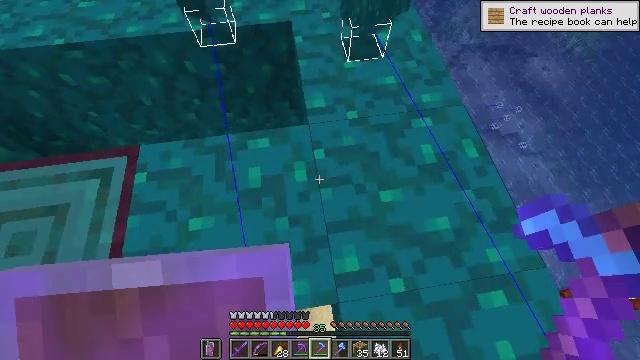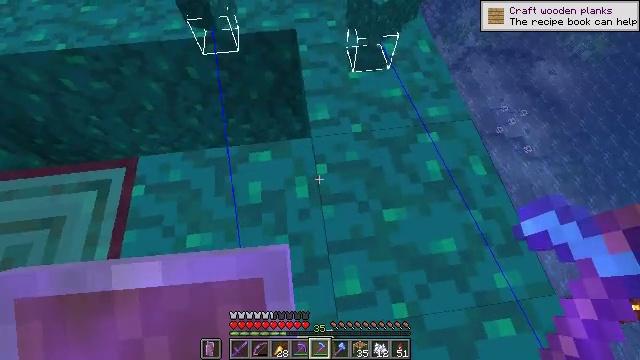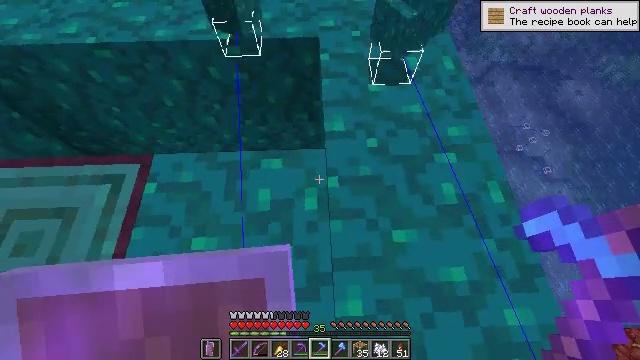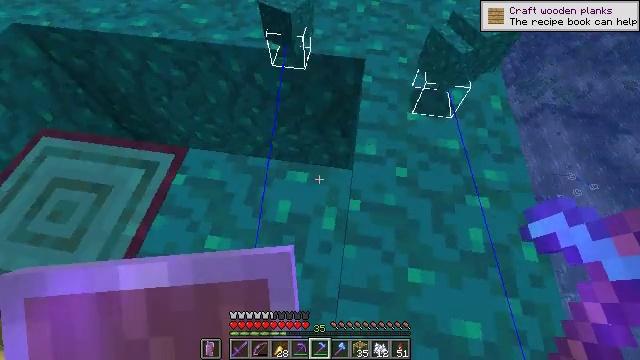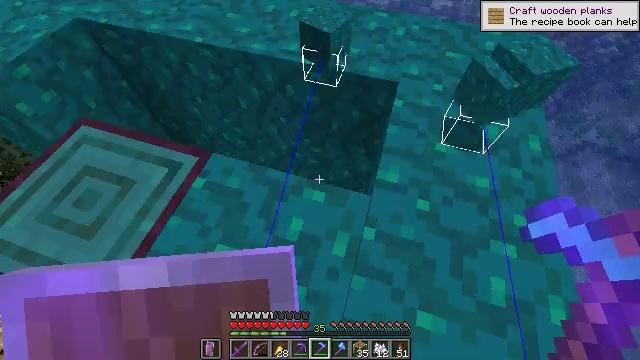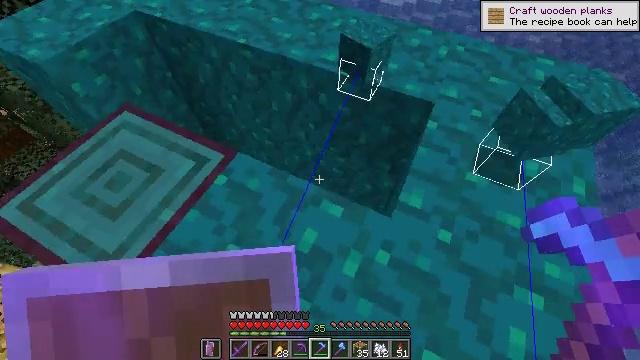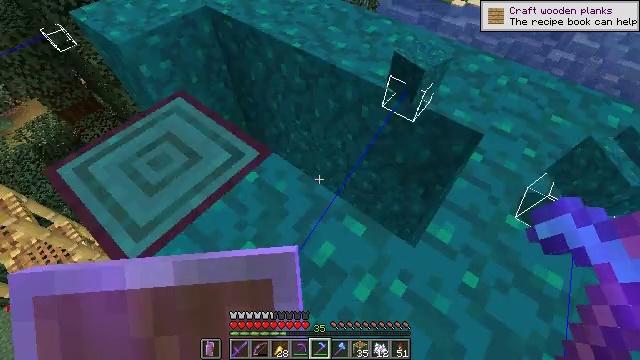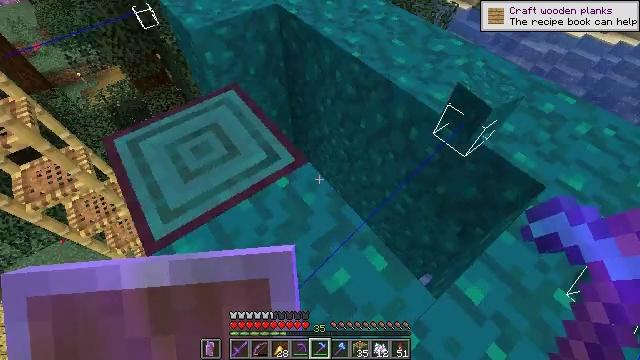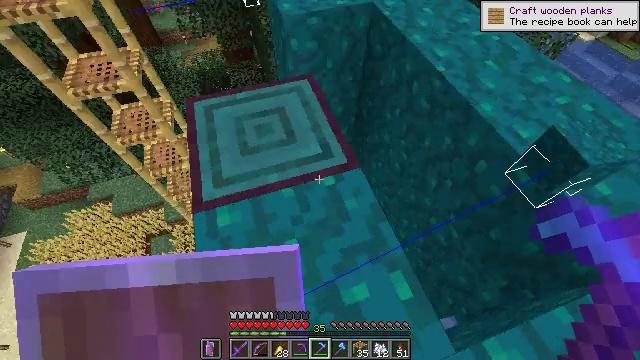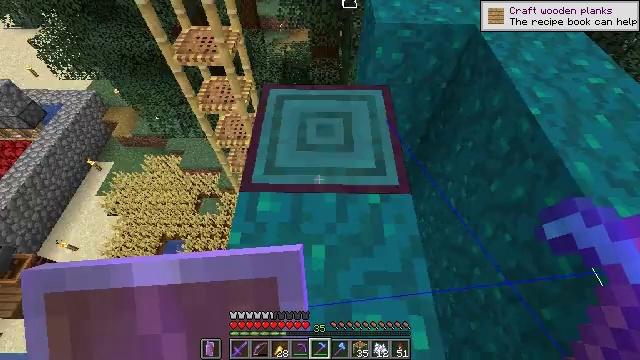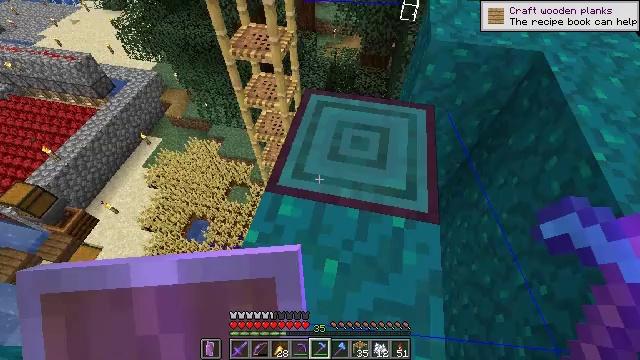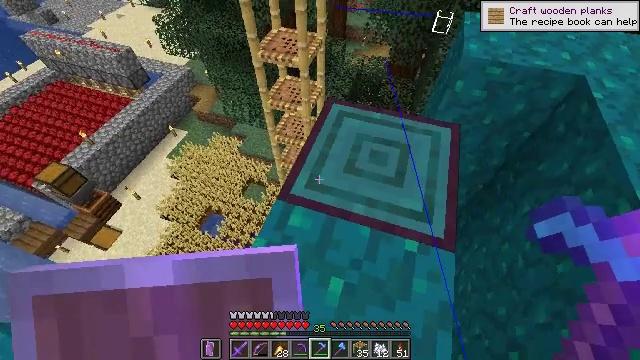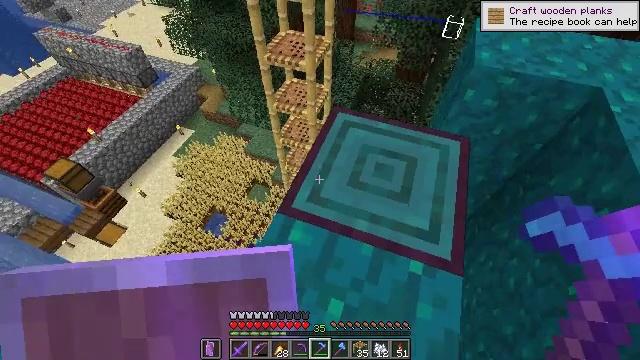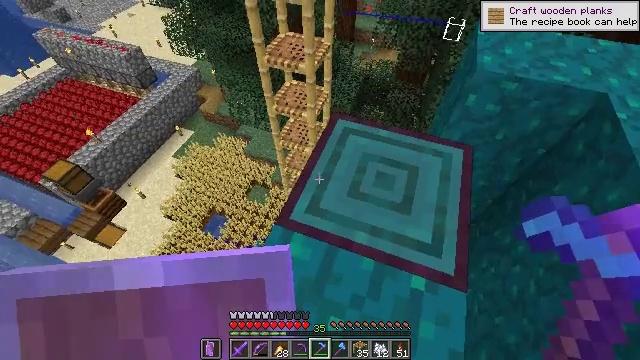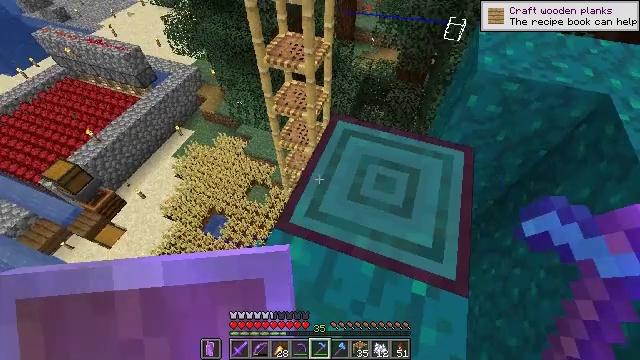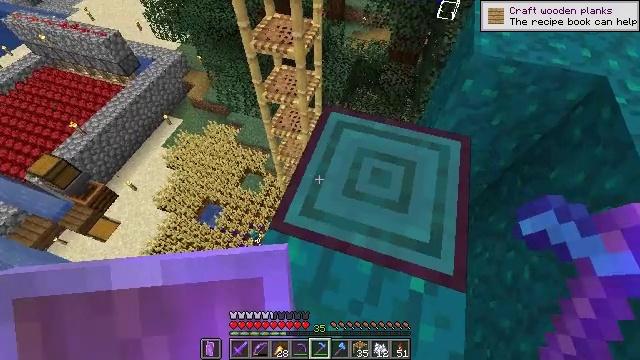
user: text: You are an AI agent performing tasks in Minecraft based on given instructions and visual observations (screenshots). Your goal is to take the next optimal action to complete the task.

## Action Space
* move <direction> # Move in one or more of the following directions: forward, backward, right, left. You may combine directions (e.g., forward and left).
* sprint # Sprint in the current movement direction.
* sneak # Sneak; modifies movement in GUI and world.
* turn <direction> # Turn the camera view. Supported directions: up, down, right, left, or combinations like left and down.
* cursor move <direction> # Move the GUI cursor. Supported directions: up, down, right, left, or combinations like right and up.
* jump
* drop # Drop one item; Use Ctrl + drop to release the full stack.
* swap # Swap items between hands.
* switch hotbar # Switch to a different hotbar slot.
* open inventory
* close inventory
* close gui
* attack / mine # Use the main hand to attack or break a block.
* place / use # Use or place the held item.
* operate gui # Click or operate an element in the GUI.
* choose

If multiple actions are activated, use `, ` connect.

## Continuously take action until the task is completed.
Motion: motion action
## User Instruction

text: Gather warped wart block from the Nether.
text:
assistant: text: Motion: move forward, sneak, turn left
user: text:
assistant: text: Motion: move forward, sneak, turn left
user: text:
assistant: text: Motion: move forward, sneak, turn left and up
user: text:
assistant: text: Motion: move forward, sneak, turn left and up
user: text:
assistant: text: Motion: move forward, sneak, turn left and up
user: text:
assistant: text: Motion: move forward, sneak, turn left and up
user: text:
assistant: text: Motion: move forward, sneak, turn left
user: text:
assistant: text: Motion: move forward, sneak, turn left
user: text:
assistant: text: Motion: move forward, sneak, turn left
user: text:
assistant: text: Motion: move forward, sneak, turn left
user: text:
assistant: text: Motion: move forward, sneak, turn left
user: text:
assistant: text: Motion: move forward, sneak, turn left
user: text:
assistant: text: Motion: move forward, sneak
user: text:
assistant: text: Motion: move forward, sneak
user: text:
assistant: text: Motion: move forward, sneak, turn right and down
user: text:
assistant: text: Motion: move forward, sneak, turn right
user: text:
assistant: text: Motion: move forward, sneak, turn right and down
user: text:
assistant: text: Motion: move forward, sneak, turn right
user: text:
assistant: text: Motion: move forward, sneak, turn right
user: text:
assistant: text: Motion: move forward, sneak
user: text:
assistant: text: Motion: sneak
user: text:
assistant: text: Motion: sneak
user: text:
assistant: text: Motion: sneak
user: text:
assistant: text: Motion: sneak
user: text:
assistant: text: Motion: sneak
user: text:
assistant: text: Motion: sneak, turn right
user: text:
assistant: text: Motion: move forward, sneak, turn right and up
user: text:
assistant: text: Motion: move forward, sneak, turn right and up
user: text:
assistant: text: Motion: move forward, sneak
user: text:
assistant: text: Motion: move forward, sneak